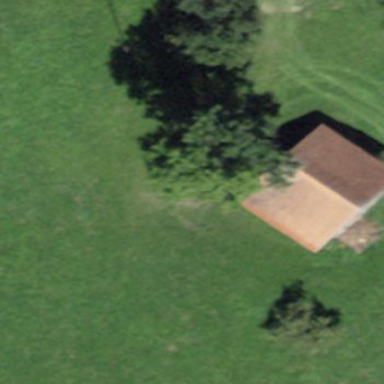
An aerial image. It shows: Barn.